Question: I am using Adobe Flash Builder 4 Premium. I have a 'mx:DataGrid' and a 's:TextInput', and I am trying to set up a search box that filters the DataGrid on each key press.
<URL> shows a nearly perfect example of what I'm trying to do, except that I'm setting this up in a 's:TitleWindow', which is brought up as a popup using the PopUpManager. The list I'm trying to filter can be very large. It is a list of usernames, fetched from a MySQL database via PHP. Since it can be so large, I want the list to be populated once in the main application and then referenced in the popup window so that it doesn't have to fetch all the usernames each time the user opens the popup.
I have all of this working fine for the first time you bring up the popup, but if you close it and bring it up again, I get this runtime error:

I also get this error if I attempt to set the 'filterFunction' back to null just before closing the popup.
See sample code below:
'''
<?xml version="1.0" encoding="utf-8"?>
<s:Application xmlns:fx="http://ns.adobe.com/mxml/2009"
xmlns:s="library://ns.adobe.com/flex/spark"
xmlns:mx="library://ns.adobe.com/flex/mx">
<fx:Script>
<![CDATA[
import mx.collections.*;
import mx.managers.PopUpManager;
[Bindable] public var allMembersList:ArrayCollection;
private function openPopup():void
{
var popupInstance:popup = PopUpManager.createPopUp(this as DisplayObject, popup, true) as popup;
PopUpManager.centerPopUp(popupInstance);
}
]]>
</fx:Script>
<s:Button label="Open Popup" click="openPopup()"/>
</s:Application>
'''
'''
<?xml version="1.0" encoding="utf-8"?>
<s:TitleWindow xmlns:fx="http://ns.adobe.com/mxml/2009"
xmlns:s="library://ns.adobe.com/flex/spark"
xmlns:mx="library://ns.adobe.com/flex/mx"
xmlns:model="services.model.*"
tabChildren="false"
close="close()">
<fx:Script>
<![CDATA[
import mx.collections.ArrayCollection;
import mx.core.FlexGlobals;
import mx.managers.PopUpManager;
private function getUsers(startsWith:String = ""):void
{
if (FlexGlobals.topLevelApplication.allMembersList == null)
{
FlexGlobals.topLevelApplication.allMembersList = new ArrayCollection();
getUsersResult.token = php.getUsers();
}
FlexGlobals.topLevelApplication.allMembersList.filterFunction = function(item:Object):Boolean
{
return item.username.match(new RegExp("^"+ startsWith, "i"));
};
FlexGlobals.topLevelApplication.allMembersList.refresh();
grdMemberList.dataProvider = FlexGlobals.topLevelApplication.allMembersList;
}
private function getUsersResultHandler():void
{
var users:Object = getUsersResult.lastResult;
for each (var user:Object in users)
FlexGlobals.topLevelApplication.allMembersList.addItem({"username":user.username});
}
private function close():void
{
FlexGlobals.topLevelApplication.allMembersList.filterFunction = null;
FlexGlobals.topLevelApplication.allMembersList.refresh();
PopUpManager.removePopUp(this);
}
]]>
</fx:Script>
<fx:Declarations>
<model:MODEL id="php" fault="{Alert.show('There was a PHP error!
Please note the steps taken to produce this error and call support.
Error Message: '+ event.fault.faultDetail, 'Error');}" showBusyCursor="false"/>
<s:CallResponder id="getUsersResult" result="getUsersResultHandler()"/>
</fx:Declarations>
<mx:DataGrid id="grdMemberList" creationComplete="getUsers()">
<mx:columns>
<mx:DataGridColumn headerText="Member List" dataField="username"/>
</mx:columns>
</mx:DataGrid>
<s:TextInput id="txtUsername" keyUp="{ if (event.charCode != 13 && event.charCode != 0) getUsers(txtUsername.text); }"/>
</s:TitleWindow>
'''
The app still seems to work as expected, despite the error, but I'm not a fan of having errors in my app, so I would really like to figure out what is causing this issue.
Thanks!
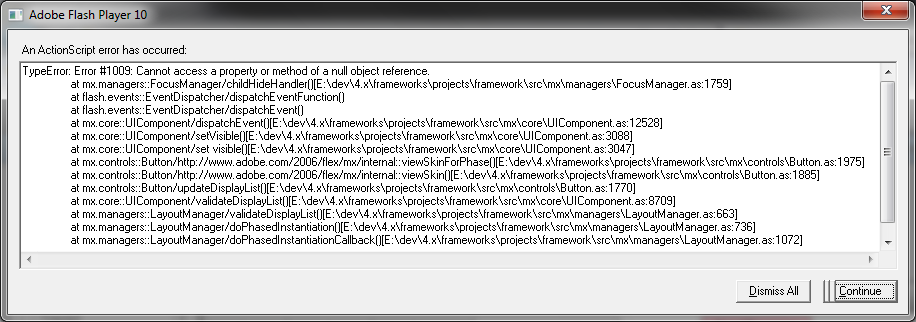
Answer: It turns out the problem was with the 'tabChildren' property. The documentation says not to use this property in Flex, but to use 'hasFocusableChildren' instead. Not sure why this problem only showed itself once I was trying to set the 'filterFunction'.
The reason I was setting 'tabChildren' to false was so that the default TAB key functionality (switching focus) would not take place, so that I can control that behavior myself. The 'hasFocusableChildren' property doesn't work (or at least, setting it to false doesn't stop the TAB key from switching focus), so I may need to try another means of capturing the TAB key event and stopping it.
---
For any that are interested (even though it doesn't really have anything to do with the original post), the solution was to change:
'''
<s:TitleWindow xmlns:fx="http://ns.adobe.com/mxml/2009"
xmlns:s="library://ns.adobe.com/flex/spark"
xmlns:mx="library://ns.adobe.com/flex/mx"
xmlns:model="services.model.*"
width="1000"
height="550"
tabChildren="false"
close="close()">
'''
to:
'''
<s:TitleWindow xmlns:fx="http://ns.adobe.com/mxml/2009"
xmlns:s="library://ns.adobe.com/flex/spark"
xmlns:mx="library://ns.adobe.com/flex/mx"
xmlns:model="services.model.*"
width="1000"
height="550"
keyFocusChange="{ event.preventDefault(); }"
close="close()">
'''